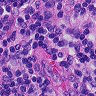
Metastatic tissue present: no